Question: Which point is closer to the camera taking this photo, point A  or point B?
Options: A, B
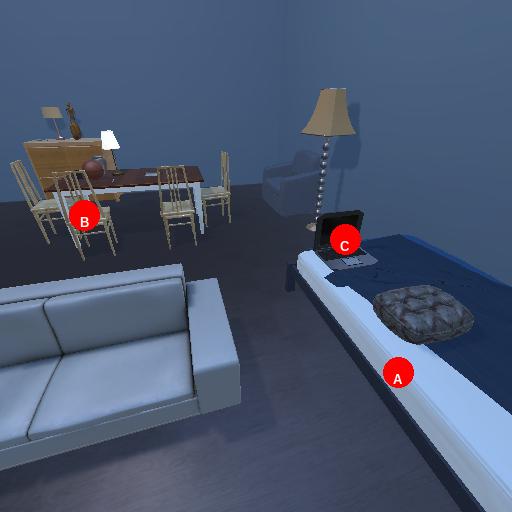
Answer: A